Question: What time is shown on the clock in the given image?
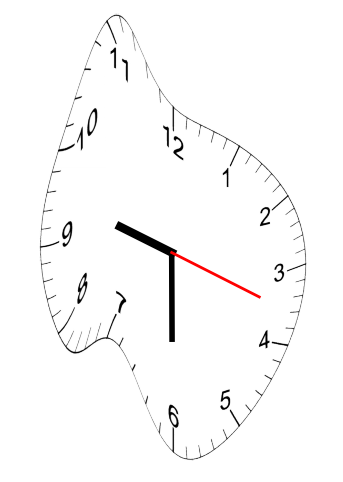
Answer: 09:30:18